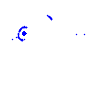
Particle: pion